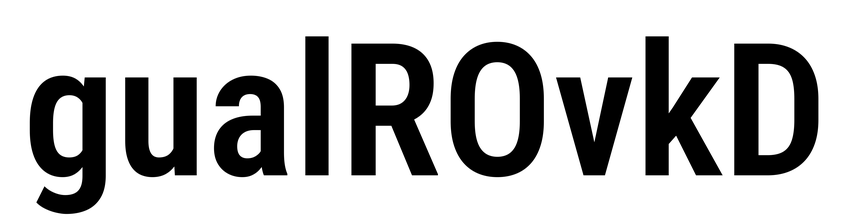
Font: Roboto_Condensed_SemiBold